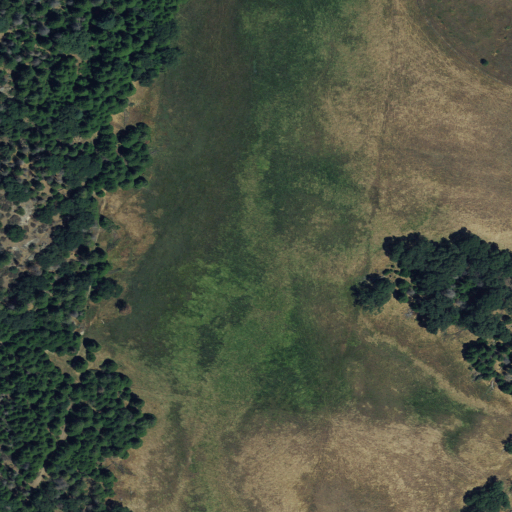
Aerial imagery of valley in California named Upper Grouse Valley containing shrub, herbaceous wetlands, evergreen forest, and woody wetlands